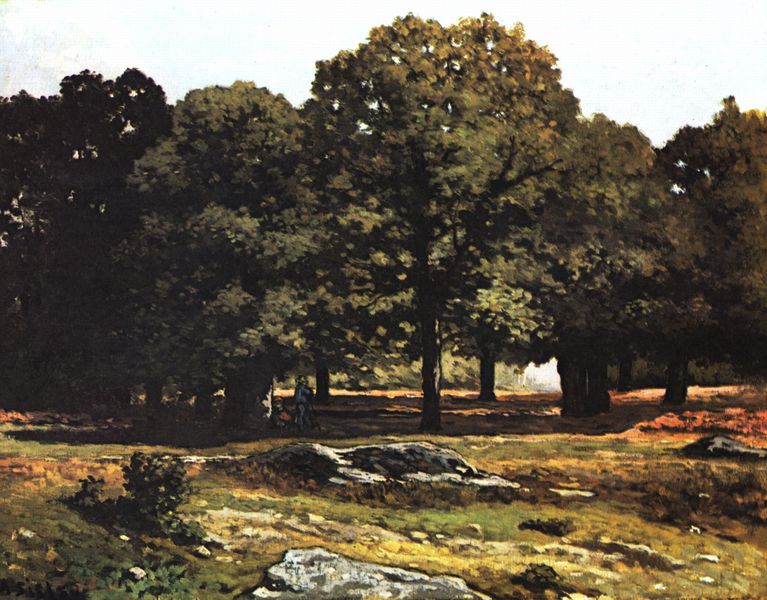
Titel: Kastanienallee in Celle-Saint-Claude
Künstler: Alfred Sisley
Standort: København
Institution: Ordrupgaardsamlingen
Schlagwörter: baum, blau, blätter, dunkel, felsen, gemälde, himmel, laub, mann, schatten, weiß, wolken, baumstämme, bäume, cezanne, gelb, grün, landschaft, menschen, sand, braun, frau, hell, hut, licht, orange, gras, park, rasen, rot, weg, wiese, malerei, anzug, mensch, stein, steine, öl, baumstamm, natur, strauch, busch, büsche, pastos, sonne, sträucher, boden, realismus, paar, pflanzen, wald, stock, garten, ruhig, sommer, nachmittag, fels, kahl, herbst, rast, stämme, impressionistisch, rousseau, spaziergang, moos, lichtung, real, karg, wanderer, laubbäume, eiche, plein air, spaziergänger, schäfer, buche, findling, kronen, forst, erholung, linde, herbstlaub, forste, spaziergen, spariergänger